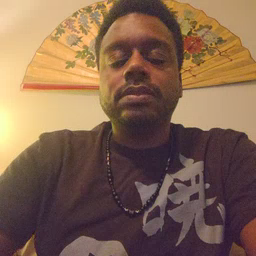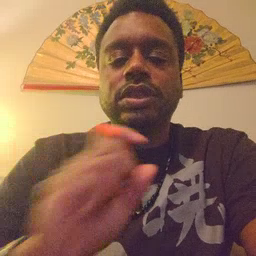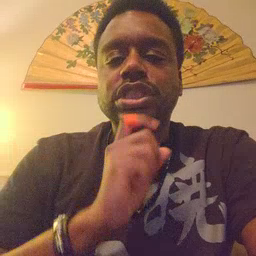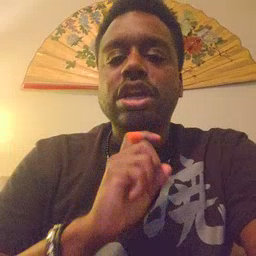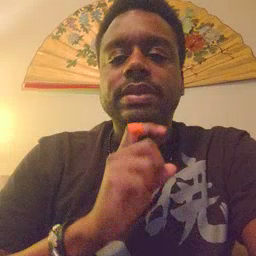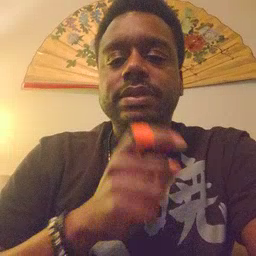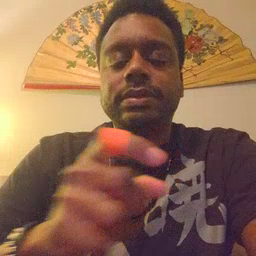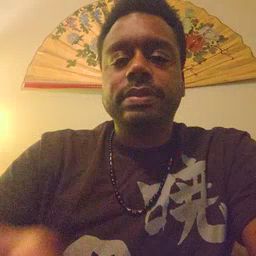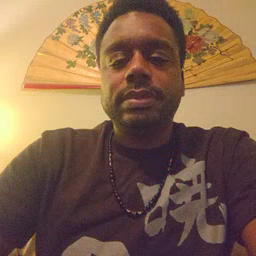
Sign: garbage